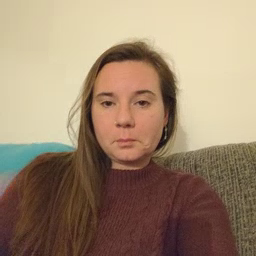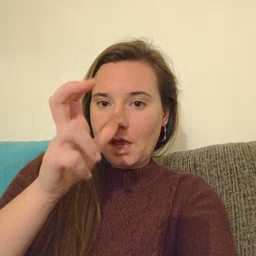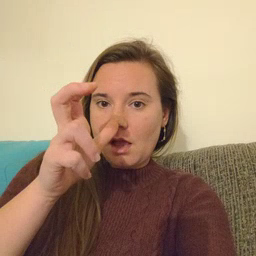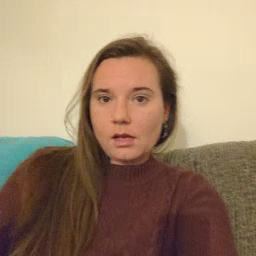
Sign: bug